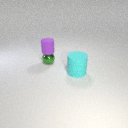
large cyan rubber cylinder in front of small green metal sphere